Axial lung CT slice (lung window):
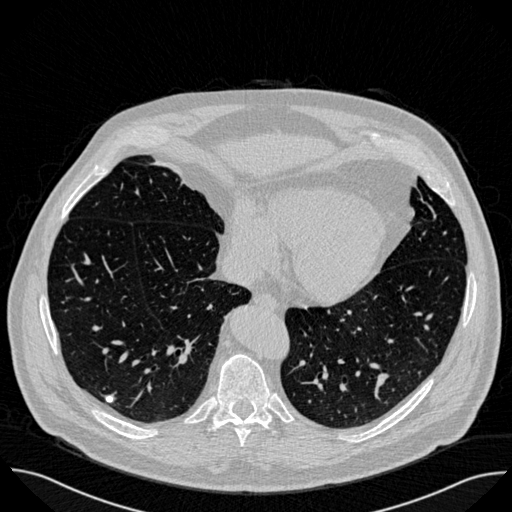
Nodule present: yes
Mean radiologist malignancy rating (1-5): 1